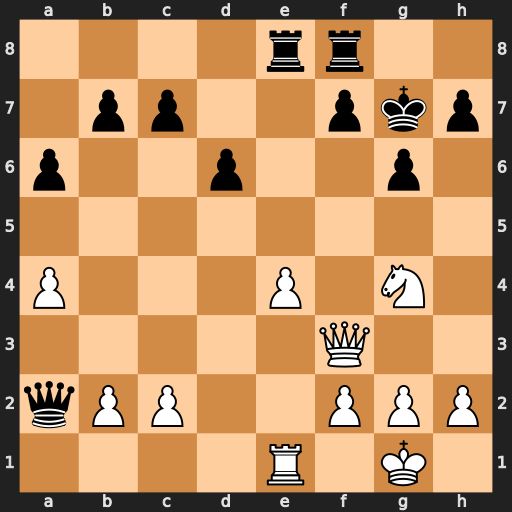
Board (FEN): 4rr2/1pp2pkp/p2p2p1/8/P3P1N1/5Q2/qPP2PPP/4R1K1
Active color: w
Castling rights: -
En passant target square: -
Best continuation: Qf6+ Kg8 Nh6#